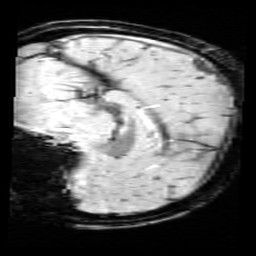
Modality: SWI
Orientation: sagittal
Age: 11
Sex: female
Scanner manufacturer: siemens
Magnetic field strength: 3 T
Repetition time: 0.027 s
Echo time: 0.02 s